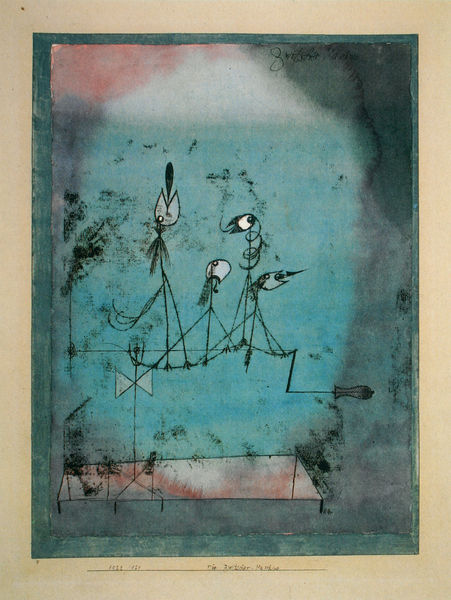
Titel: Zwitschermaschine
Künstler: Paul Klee
Standort: New York
Institution: The Museum of Modern Art
Schlagwörter: blau, gemälde, kopf, vogel, wasser, weiß, aquarell, gelb, grün, ocker, braun, grau, schwarz, skizze, tisch, türkis, zeichnung, rot, tiere, hochformat, schleife, augen, federn, gesicht, rahmen, sockel, bild, öl, vögel, auge, personen, blatt, gesang, musik, rosa, beine, hellblau, farbig, schrift, rahmung, umrisse, schnabel, notenständer, stab, abstrakt, modern, wasserfarbe, linien, füsse, rand, figuren, bett, stufe, gestell, besen, striche, abstraktion, tusche, unterschrift, seil, schweben, druck, strich, beschriftung, schnäbel, ecken, flecken, fisch, zunge, ständer, stange, stiche, dreiecke, spirale, verlaufen, klee, kandinsky, fische, legende, hexen, miro, kurbel, fangnetz, vogelkopf, trampolin, schwarzt, strichmännchen, zwitschern, vogeö, seiltanz, weiss#, rpot, #dreieck, mirot, strichmänchen